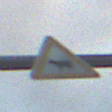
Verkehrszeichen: ViehtriebRechts
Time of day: SunriseSunset
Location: Outdoor (RoadRail)
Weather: PartlyCloudy
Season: NotSpecified
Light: Natural